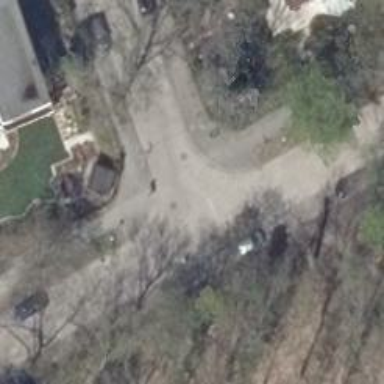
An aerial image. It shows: Residential road with concrete plates surface. There are sidewalks on both sides.